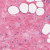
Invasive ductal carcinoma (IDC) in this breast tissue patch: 0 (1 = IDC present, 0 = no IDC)